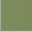
Piece: xx